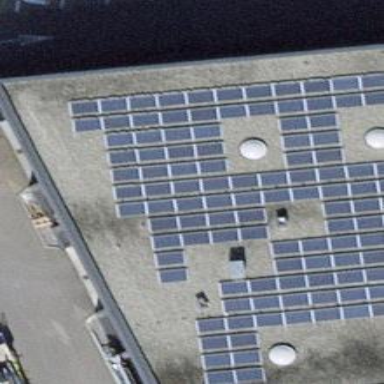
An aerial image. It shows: Solar photovoltaic panel generator on rooftop.